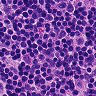
Metastatic tissue present: no